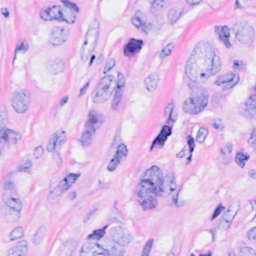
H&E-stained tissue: Breast